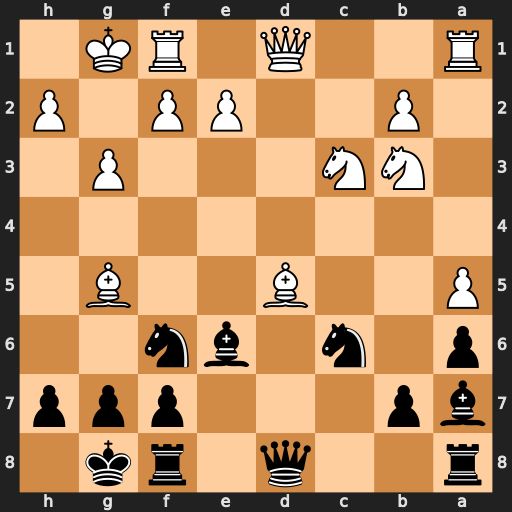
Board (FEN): r2q1rk1/bp3ppp/p1n1bn2/P2B2B1/8/1NN3P1/1P2PP1P/R2Q1RK1
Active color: b
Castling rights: -
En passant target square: -
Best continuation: Bxd5 Bxf6 Bxb3